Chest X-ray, PA view. Patient: 62 years old, sex F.
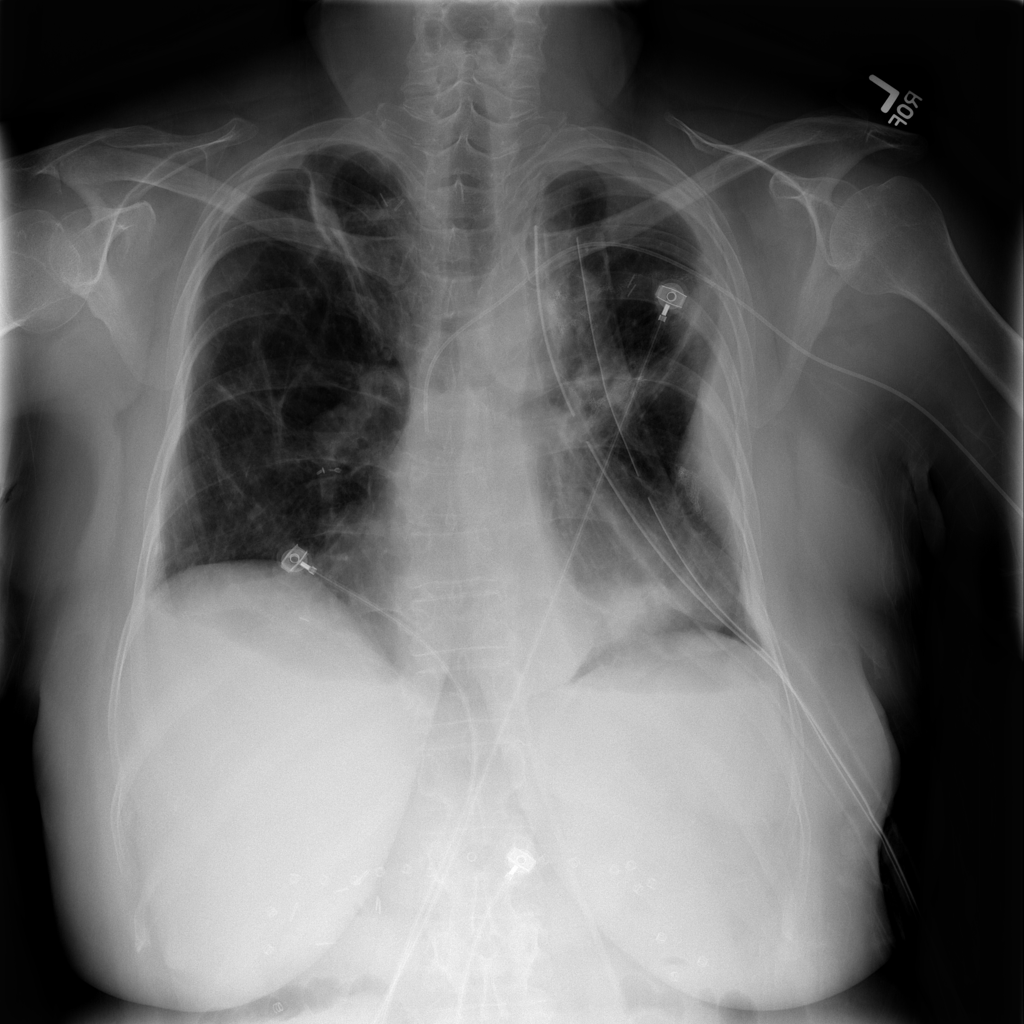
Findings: Pneumothorax